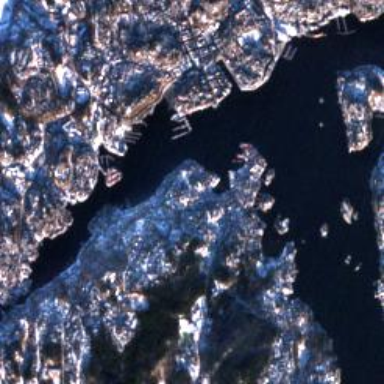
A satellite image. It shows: Quay located along the coastline.